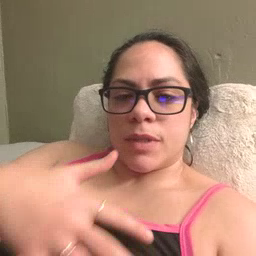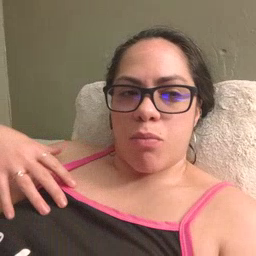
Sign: zebra